Question: I want to use function list feature from notepad++ for my PHP code
Actually the function list is working normally if I write the close PHP tag ( ?> ).. But if I didn't close the PHP tag, the function list is not working
I just want, the function list is still working even I didn't close the PHP tag
See the image
On the top is without close PHP tag
On the bottom is with close PHP tag

Then I read this, notepad++ function list doc
<URL>
I guess, I need to edit the regex.. But the problem is I can't edit the regex because the regex looks like too complex for me
This is the regex and xml of PHP function list
'''
<parser id="php_function" displayName="PHP" commentExpr="((/\*.*?\*)/|(//.*?$))">
<classRange
mainExpr="^[\s]*(class|abstract[\s]+class|final[\s]+class)[ ]+[a-zA-Z_-y][a-zA-Z0-9_-y]*([\s]*|[\s]*(extends|implements|(extends[\s]+(\|[a-zA-Z_-y][a-zA-Z0-9_-y]*)+[\s]+implements))[\s]+(\,[\s]*|(\|[a-zA-Z_-y][a-zA-Z0-9_-y]*))+[\s]*)?\{"
openSymbole = "\{"
closeSymbole = "\}"
displayMode="node">
<className>
<nameExpr expr="(class|abstract[\s]+class|final[\s]+class)[\s]+[\w]+"/>
<nameExpr expr="[\s]+[\w]+\Z"/>
<nameExpr expr="[\w]+\Z"/>
</className>
<function
mainExpr="^[\s]*((static|public|protected|private|final)*(\s+(static|public|protected|private|final))+[\s]+)?(function[\s]+)+([\w]+([\s]+[\w]+)?([\s]+|\*[\s]+|[\s]+\*|[\s]+\*[\s]+))?([\w_]+[\s]*::)?(?!(if|while|for|switch))[\w_~]+[\s]*\([^\{]*\{">
<functionName>
<funcNameExpr expr="(?!(if|while|for|switch))[\w_]+[\s]*\([^\{]*"/>
<!-- comment below node if want display method with parmas -->
<funcNameExpr expr="(?!(if|while|for|switch))[\w_]+"/>
</functionName>
</function>
</classRange>
<function
mainExpr="^[\s]*function[\s]+\w+\("
displayMode="$className->$functionName">
<functionName>
<nameExpr expr="(?!(if|while|for))[\w_]+[\s]*\("/>
<nameExpr expr="(?!(if|while|for))[\w_]+"/>
</functionName>
<className>
<nameExpr expr="[\w_]+(?=[\s]*::)"/>
</className>
</function>
</parser>
'''
Can someone help me
Thank you
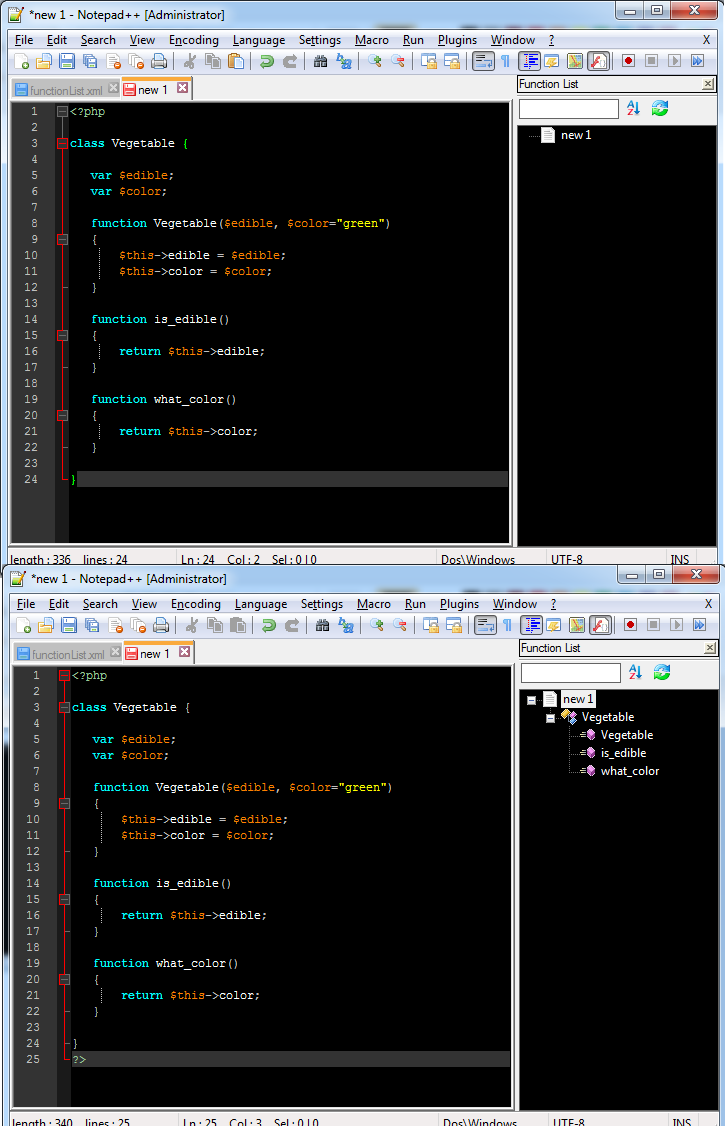
Answer: [Solved]
We just need to add enter/add new line after close the class or function tag
So maybe this is a bug
Thanks